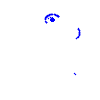
Particle: pion